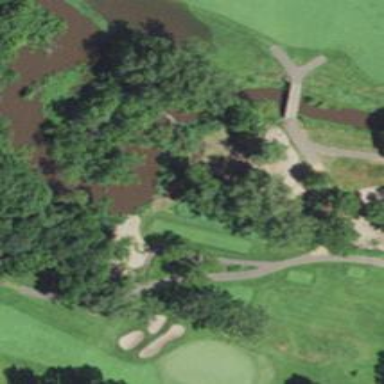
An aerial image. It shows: Path used for both walking and golf.